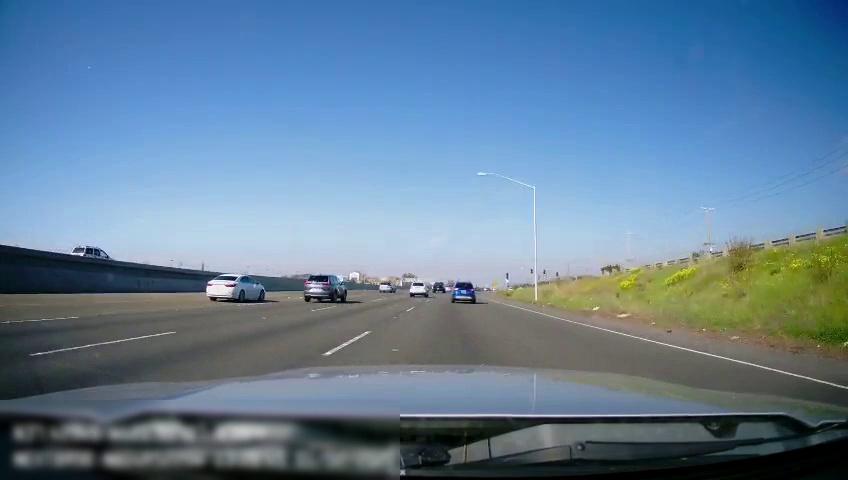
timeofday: Day
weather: Sunny
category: Drivable Space
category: Vehicles | SUV
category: Vehicles | SUV
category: Vehicles | SUV
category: Vehicles | Van
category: Vehicles | SUV
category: Vehicles | Car
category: Vehicles | SUV
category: Lanes | Alternate Lane
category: Lanes | Current Lane
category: Lanes | Alternate Lane
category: Lanes | Alternate Lane
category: Lanes | Alternate Lane